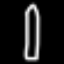
Label: pencil